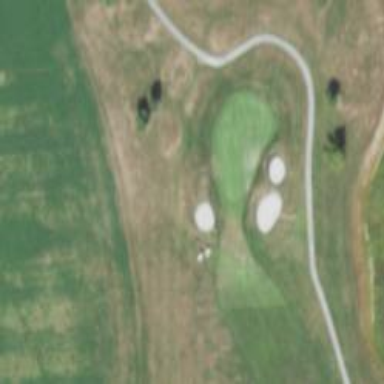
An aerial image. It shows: View of golf hole.